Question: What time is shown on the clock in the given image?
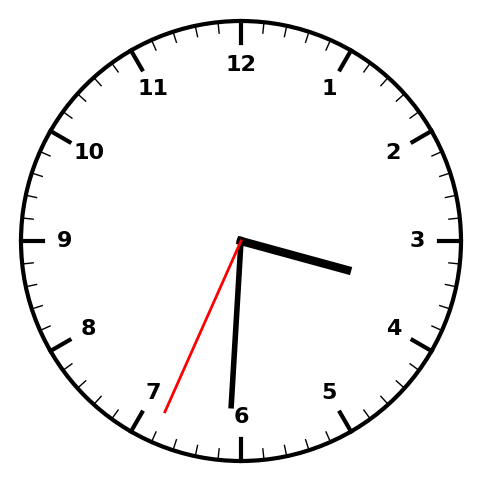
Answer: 03:30:34